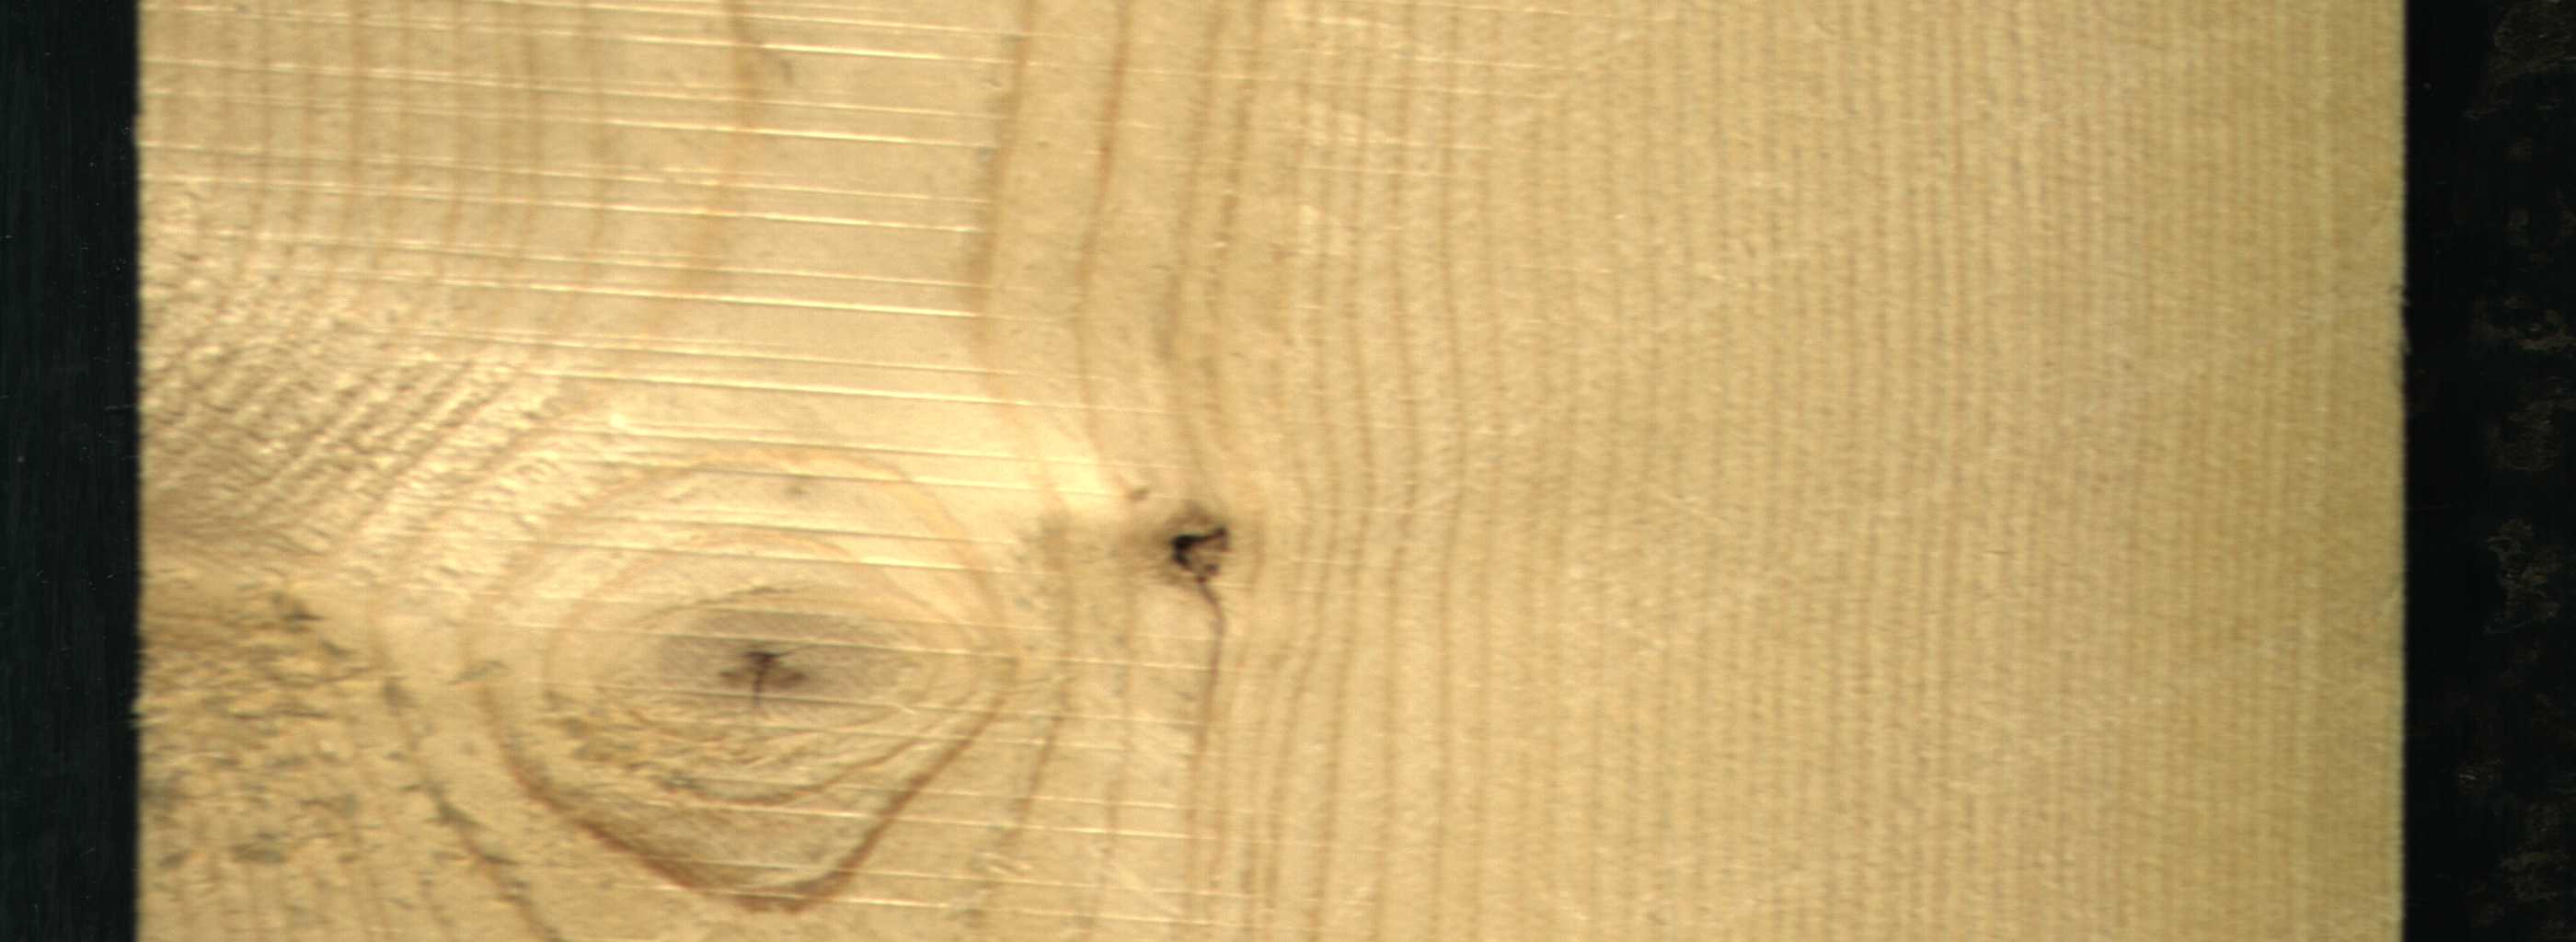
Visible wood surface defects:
Dead_Knot
Live_Knot